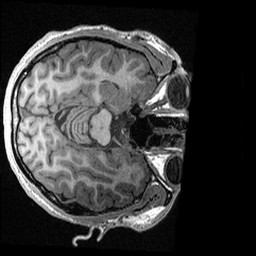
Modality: T1w
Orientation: axial
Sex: male
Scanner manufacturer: ge
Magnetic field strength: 3 T
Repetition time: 0.0064 s
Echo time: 0.00281 s